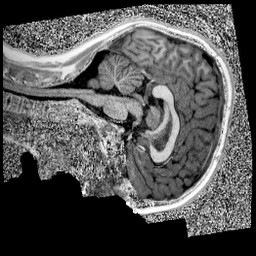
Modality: UNIT1
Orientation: sagittal
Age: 11
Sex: male
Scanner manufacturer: siemens
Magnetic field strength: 3 T
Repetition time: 4 s
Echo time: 0.00299 s